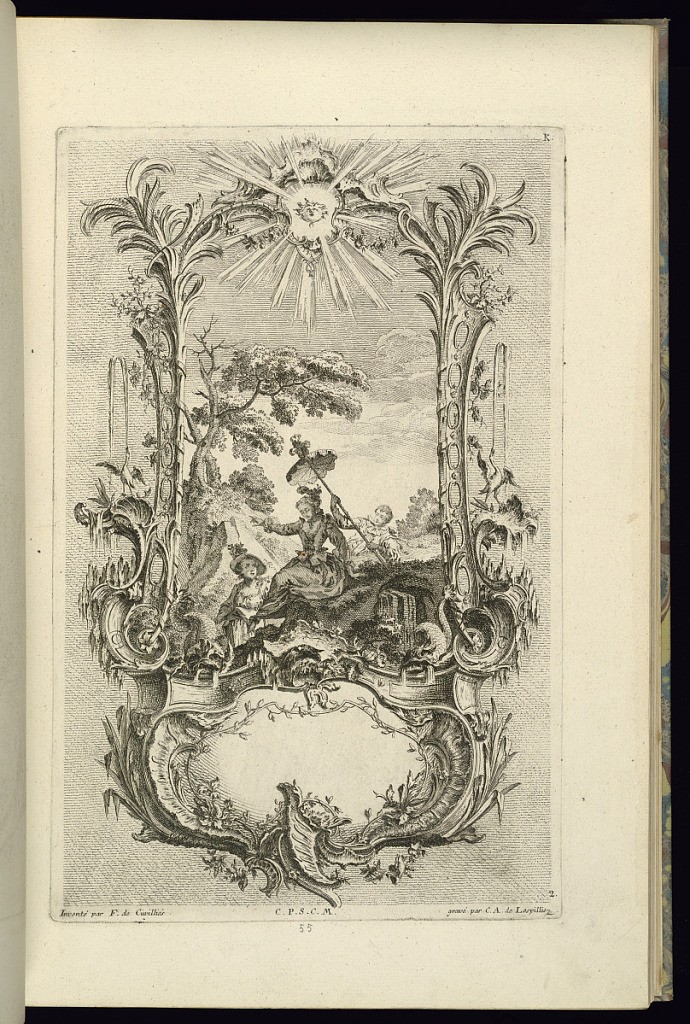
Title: Cartouche with Central Vignette
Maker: François de Cuvilliés the Elder, Belgian, 1695 - 1768
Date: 1745
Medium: Etching and engraving on off-white laid paper
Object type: Print
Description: Design for a cartouche with an upper and lower compartment. The upper compartment contains a scene of well-dressed woman, the upper one shaded by a man holding a parasol. The cartouche is comprised of ornament elements including rinceaux, scrolls, a radiating mascaron, floral garland, dolphins, birds, fountain, and vine. The plate is signed and numbered.